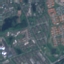
Label: Residential